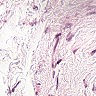
Metastatic tissue present: no